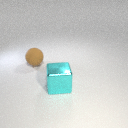
large brown rubber sphere to the left of large cyan metal cube